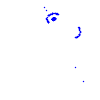
Particle: pion